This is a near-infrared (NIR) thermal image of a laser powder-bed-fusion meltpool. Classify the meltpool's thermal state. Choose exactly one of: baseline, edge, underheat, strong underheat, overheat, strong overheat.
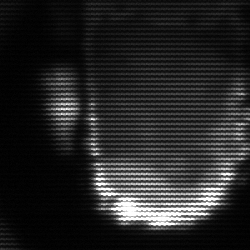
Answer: baseline